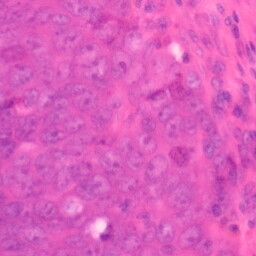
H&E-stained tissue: Colon